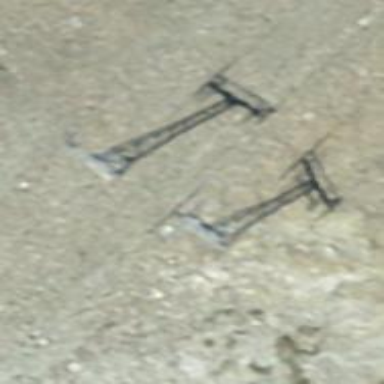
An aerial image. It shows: Pylon for aerialway.